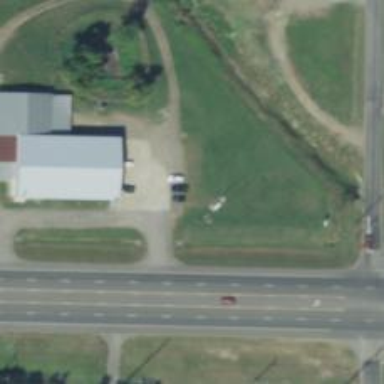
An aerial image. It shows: Veterinary facility.